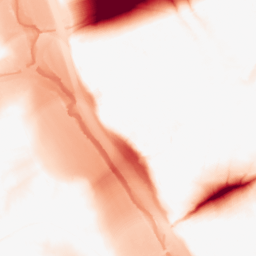
Category: morphological
Decomposition family: tophat
Decomposition parameters: size: 50
mode: black
Upsampling method: sinc_blackman
Upsampling parameters: scale: 4
kernel_size: 16
Upsampling scale: 4